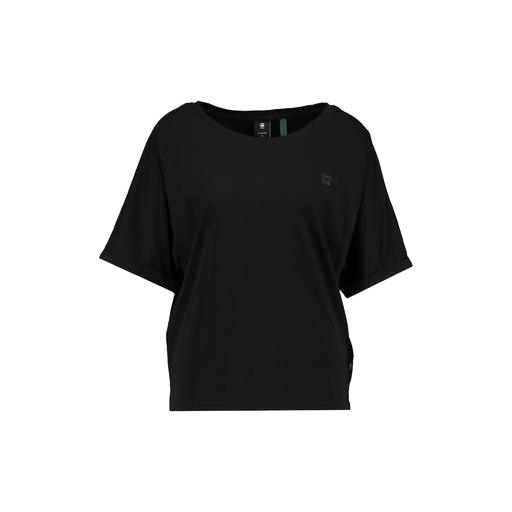
batwing t-shirt, black women’s ua studio oversized t, loose fit t-shirt, white background